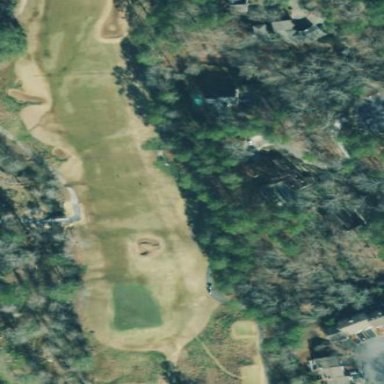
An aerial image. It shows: Area of rough grass used for golf.